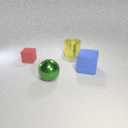
large green metal sphere to the left of large blue rubber cube